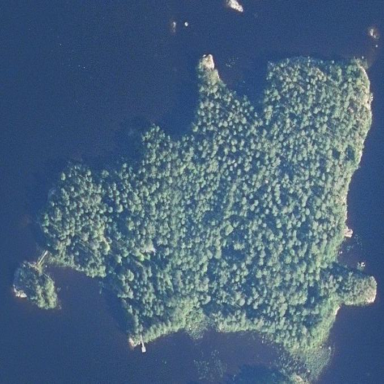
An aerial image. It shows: Islet.